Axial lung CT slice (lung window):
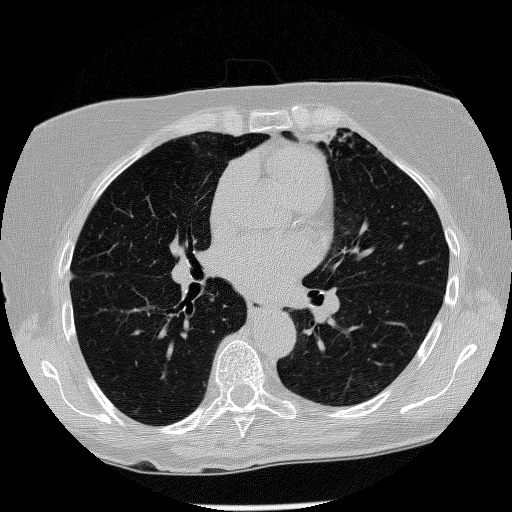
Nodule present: no